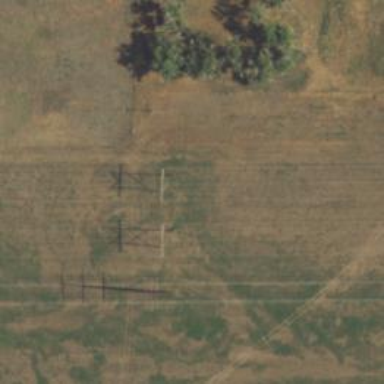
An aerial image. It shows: H-frame designed tower for power lines.